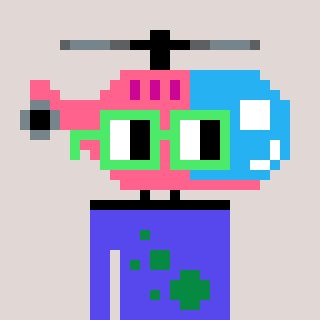
a pixel art character with square light green glasses, a helicopter-shaped head and a computerblue-colored body on a warm background